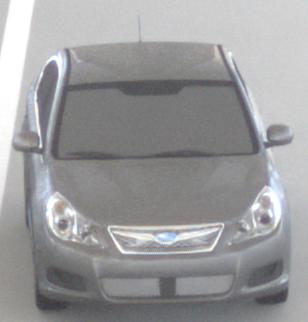
Make: Subaru
Model: Legacy 2.0R
Detailed model: Legacy (IV) Limousine
Model produced from: 2007/09
Model produced until: 2008/10
Doors: 4
Color: gray
Road condition: dry road
Daytime: morning or afternoon
Contrast: low contrast